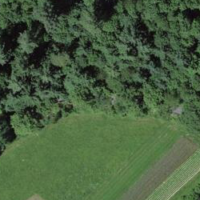
EUNIS habitat code: 44
Species observed at this site:
Lathyrus vernus
Cardamine heptaphylla